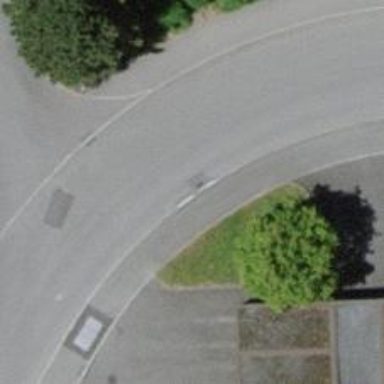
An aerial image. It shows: Kerb barrier.